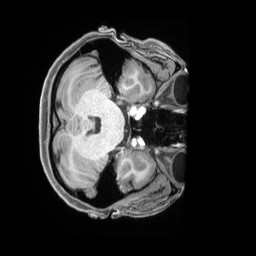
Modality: T1w
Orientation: axial
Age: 27
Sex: female
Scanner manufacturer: siemens
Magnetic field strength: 3 T
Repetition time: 2.4 s
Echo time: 0.00226 s